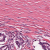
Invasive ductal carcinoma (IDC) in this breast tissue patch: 1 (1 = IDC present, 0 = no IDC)